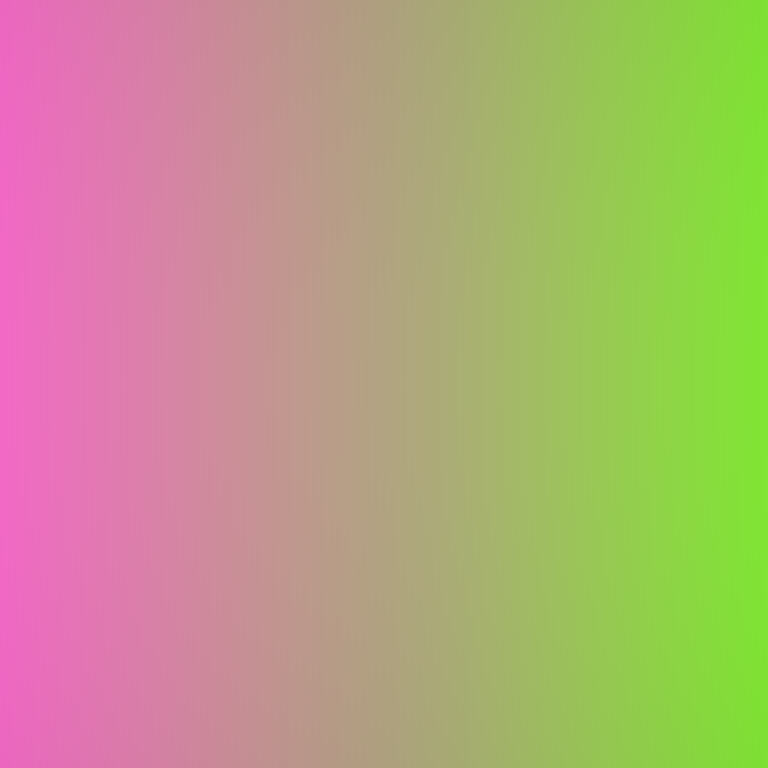
Abstract light effect, smooth gradient from soft pink to bright green, calm atmosphere, diffuse light, no room, no furniture, no objects.